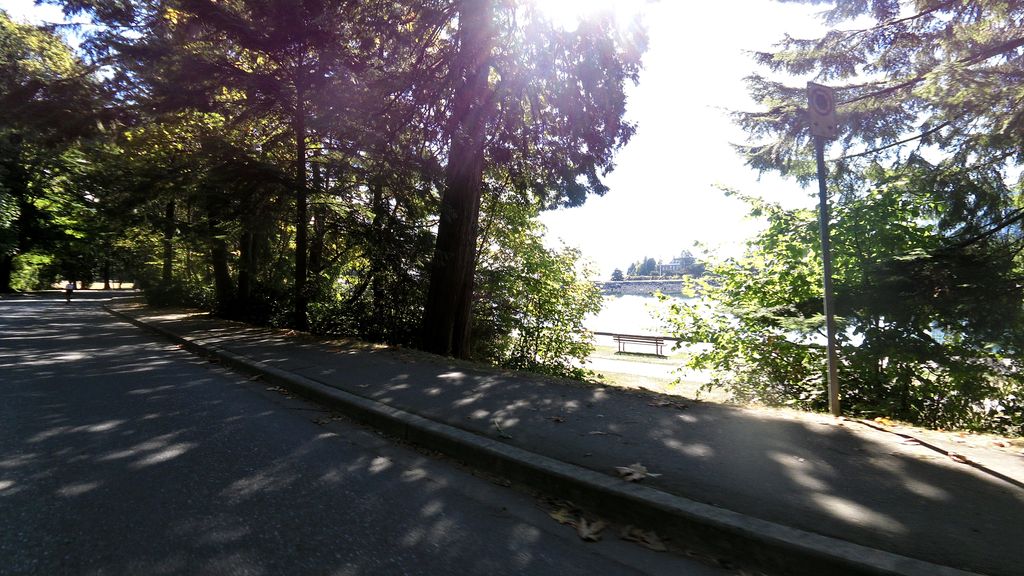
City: vancouver